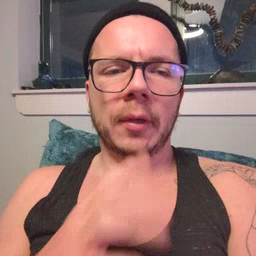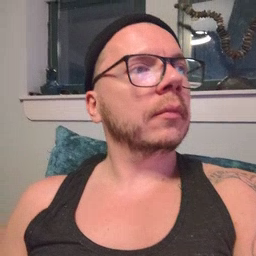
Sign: man